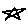
Label: star